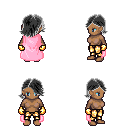
a pixel art fantasy rpg character, female body template, human, dark skin, pink cape, gold greaves, gray swoop hairstyle, gold gloves, four views (front, back, left, right), 2x2 character sprite sheet, small pixel art, hard edges, no anti-aliasing